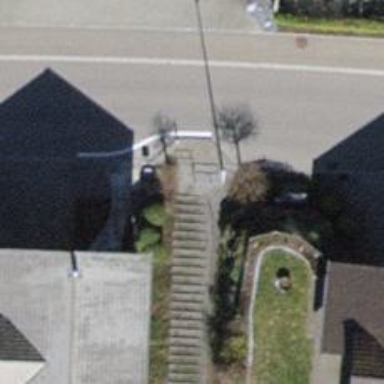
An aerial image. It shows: Set of steps on the road.